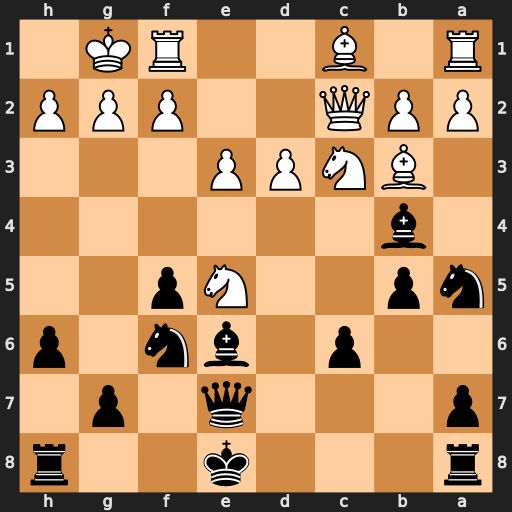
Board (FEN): r3k2r/p3q1p1/2p1bn1p/np2Np2/1b6/1BNPP3/PPQ2PPP/R1B2RK1
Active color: b
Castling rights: kq
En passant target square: -
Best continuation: Bxb3 axb3 Qxe5